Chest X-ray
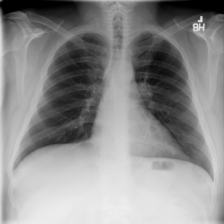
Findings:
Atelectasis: negative
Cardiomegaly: negative
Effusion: negative
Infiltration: negative
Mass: negative
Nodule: negative
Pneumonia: negative
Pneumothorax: negative
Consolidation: negative
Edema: negative
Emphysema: negative
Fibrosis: negative
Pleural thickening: negative
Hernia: negative